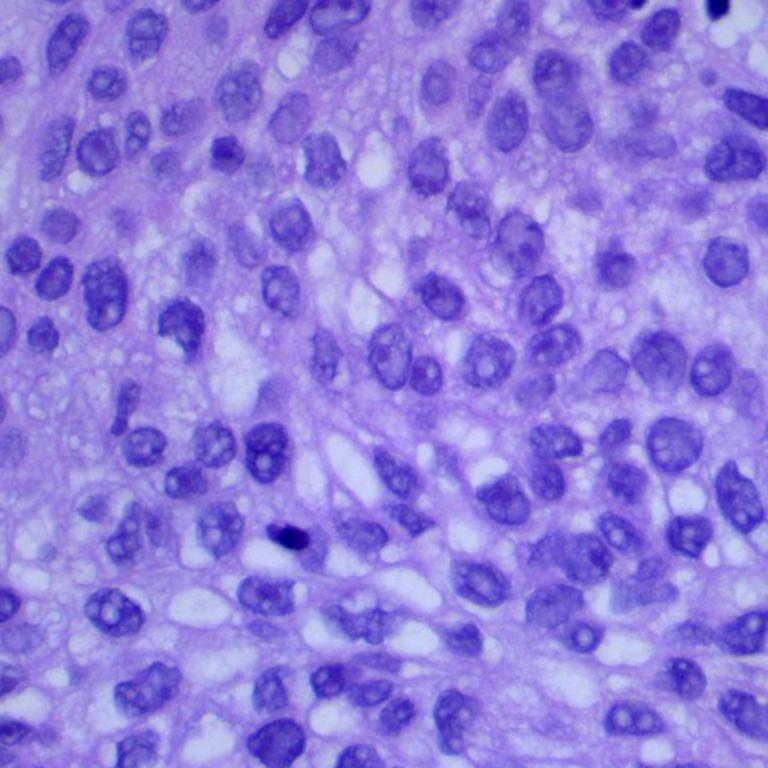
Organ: lung
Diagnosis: squamous carcinomas